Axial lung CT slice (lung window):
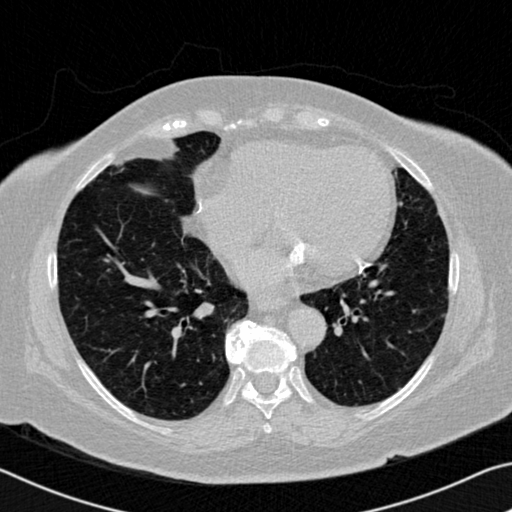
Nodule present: no